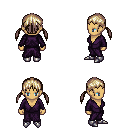
a pixel art fantasy rpg character, female body template, human, tanned skin, purple robe, gold greaves, white blonde twin-tailed hairstyle, metal boots, four views (front, back, left, right), 2x2 character sprite sheet, small pixel art, hard edges, no anti-aliasing